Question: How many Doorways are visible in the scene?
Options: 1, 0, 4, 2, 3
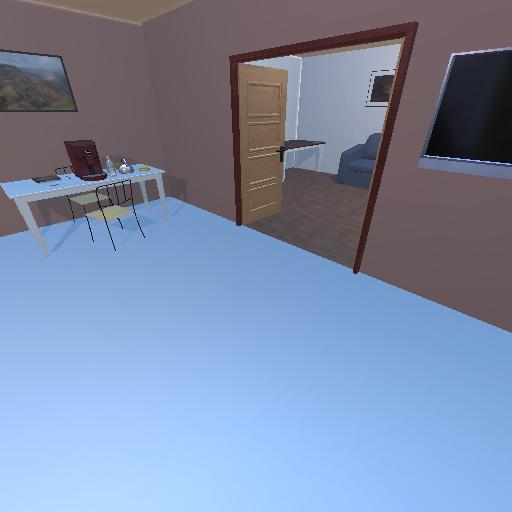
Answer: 1